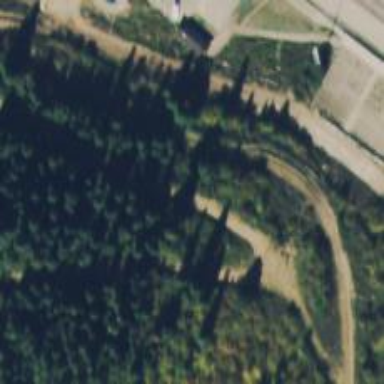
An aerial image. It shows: Advanced nordic track for skating.